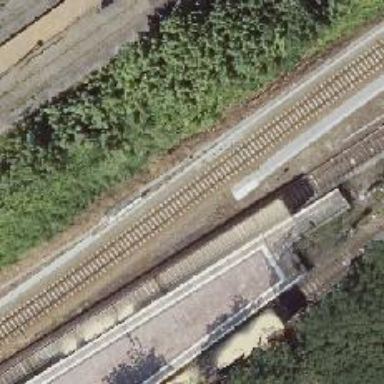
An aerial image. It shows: Railway milestone.